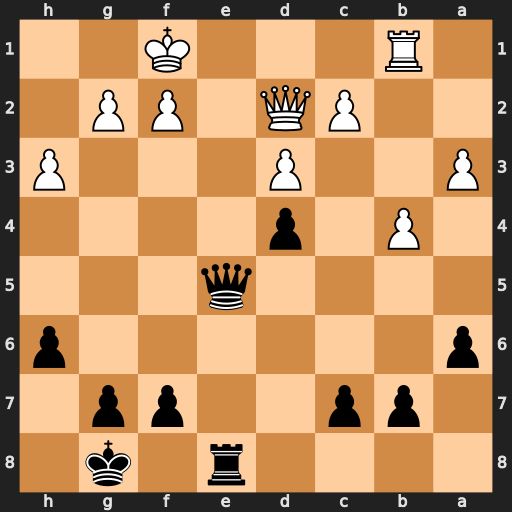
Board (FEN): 4r1k1/1pp2pp1/p6p/4q3/1P1p4/P2P3P/2PQ1PP1/1R3K2
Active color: b
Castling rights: -
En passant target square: -
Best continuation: Qh2 f3 Qh1+ Kf2 Qxb1